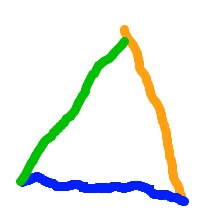
Shape: triangle